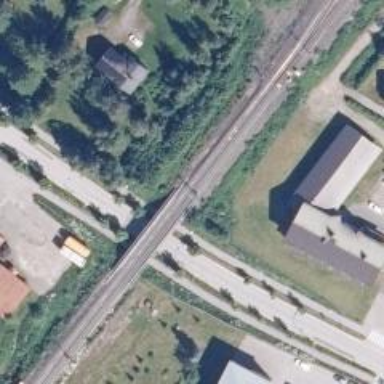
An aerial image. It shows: Bridge carrying railway with continuous electrified contact lines.